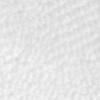
Label: no_change